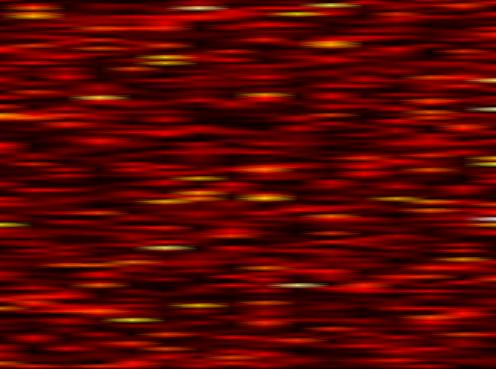
Label: OFDM